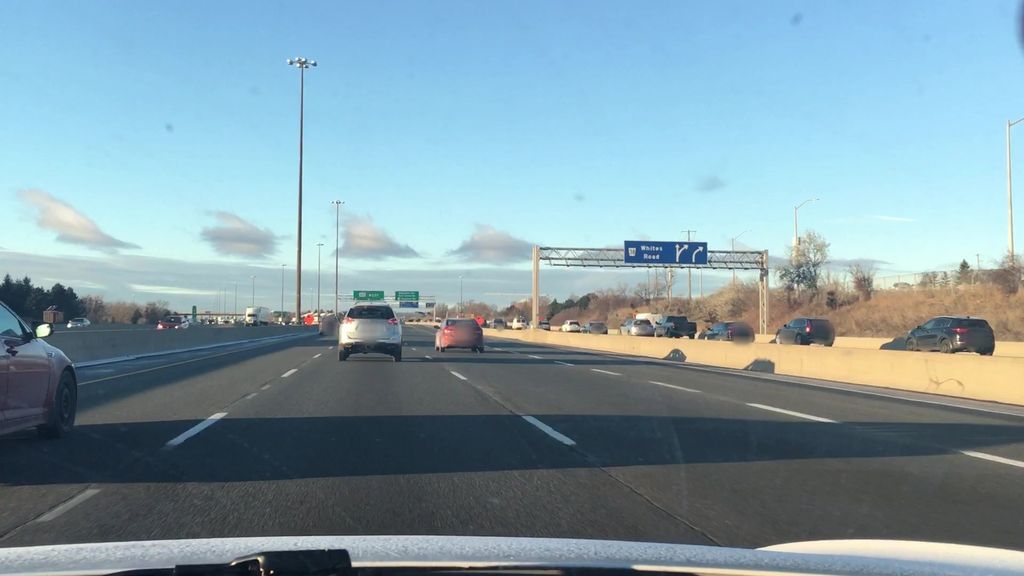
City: toronto